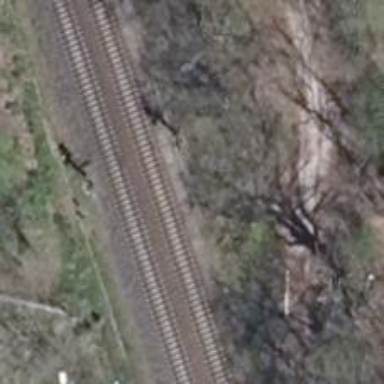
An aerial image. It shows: Railway signal.